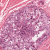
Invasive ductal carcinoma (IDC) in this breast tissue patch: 0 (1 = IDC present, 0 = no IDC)